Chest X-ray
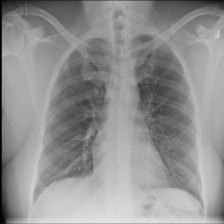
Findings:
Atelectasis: negative
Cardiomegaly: negative
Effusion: negative
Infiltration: negative
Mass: negative
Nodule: negative
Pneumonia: negative
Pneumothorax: negative
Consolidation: negative
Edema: negative
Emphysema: negative
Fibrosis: negative
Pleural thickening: negative
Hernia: negative